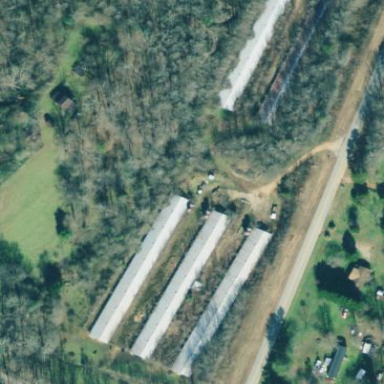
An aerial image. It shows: Poultry house.